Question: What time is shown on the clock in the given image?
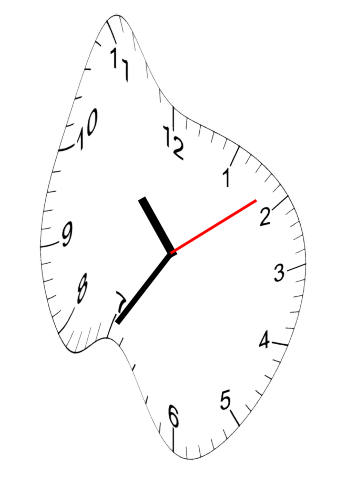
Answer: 10:35:09